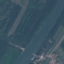
Land use / land cover class: River